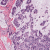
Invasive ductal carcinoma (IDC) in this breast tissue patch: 1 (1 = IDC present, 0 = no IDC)